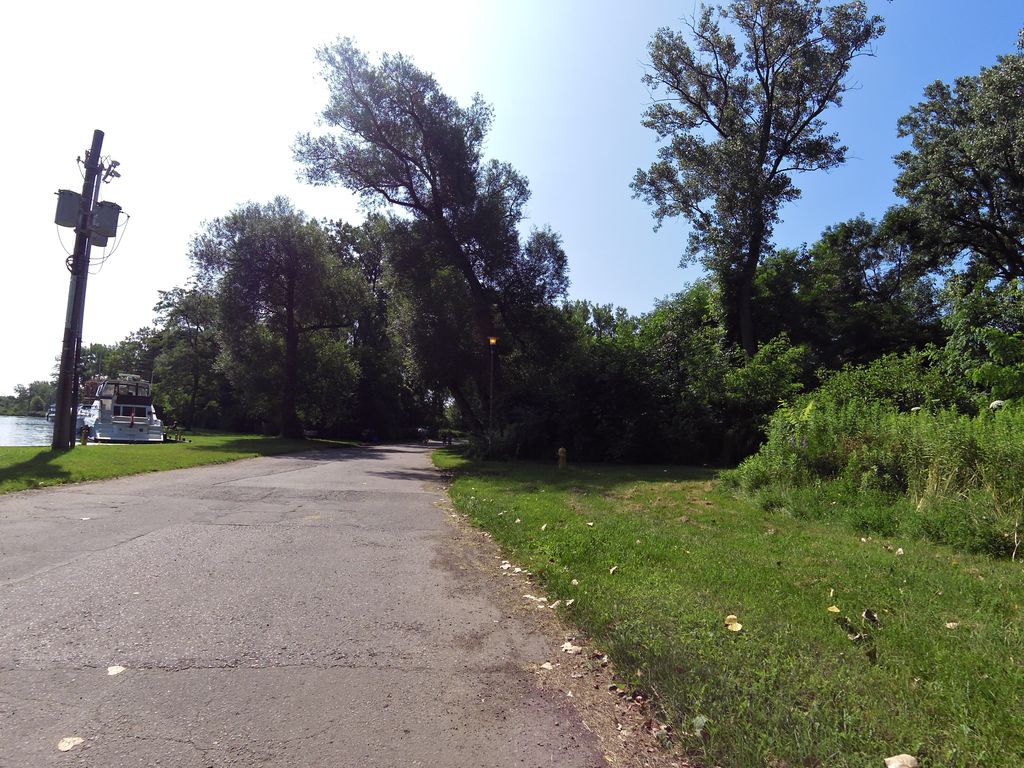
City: toronto